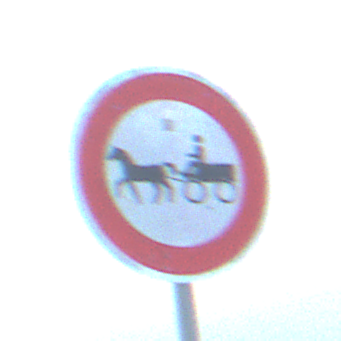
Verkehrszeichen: VerbotGespannfuhrwerke
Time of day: SunriseSunset
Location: Outdoor (Beach)
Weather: PartlyCloudy
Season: NotSpecified
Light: Natural